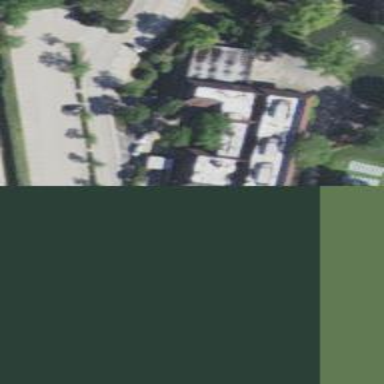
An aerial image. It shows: Golf clubhouse.